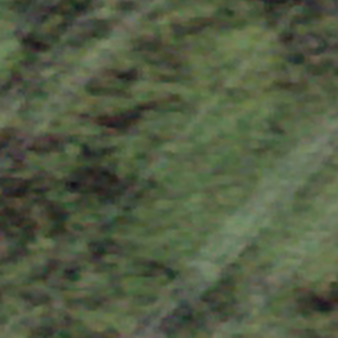
Label: other